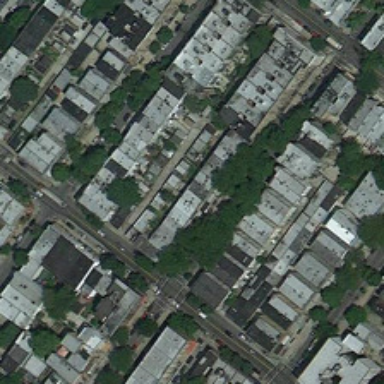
Many buildings and green trees are in a dense residential area .